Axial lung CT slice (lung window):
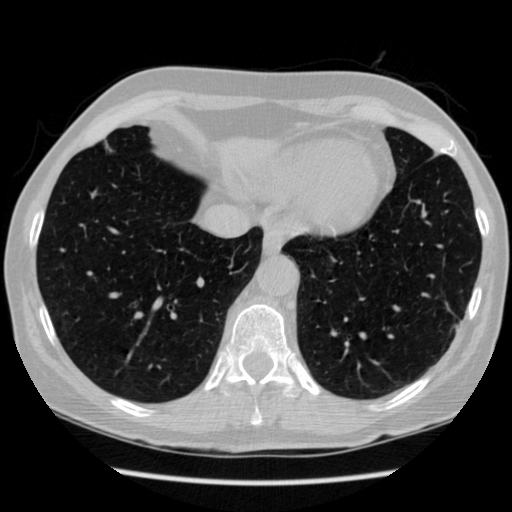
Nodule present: no